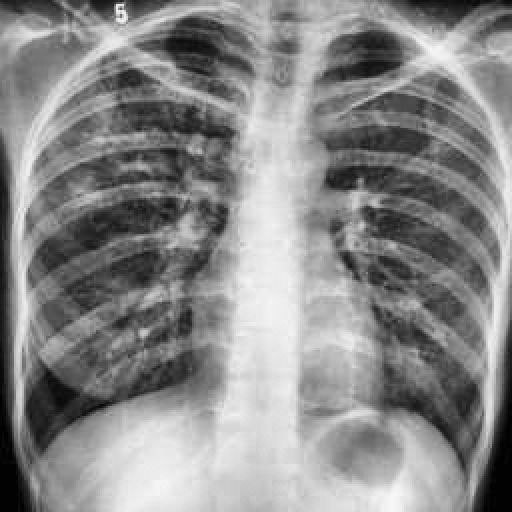
Finding: TUBERCULOSIS